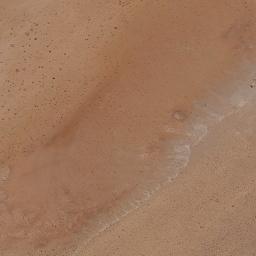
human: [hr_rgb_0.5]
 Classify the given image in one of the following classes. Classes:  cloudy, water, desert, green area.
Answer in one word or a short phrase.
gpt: desert